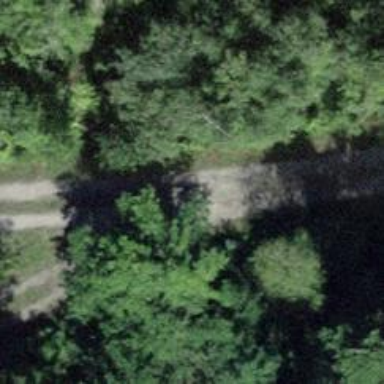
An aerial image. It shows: Unpaved path.